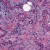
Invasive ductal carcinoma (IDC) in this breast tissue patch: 1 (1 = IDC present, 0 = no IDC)